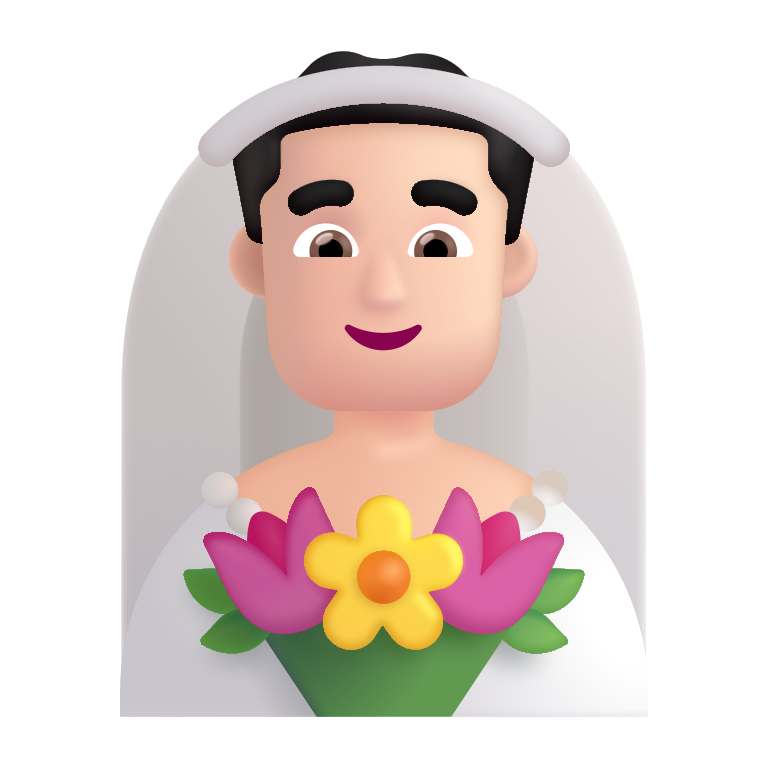
man with veil color light